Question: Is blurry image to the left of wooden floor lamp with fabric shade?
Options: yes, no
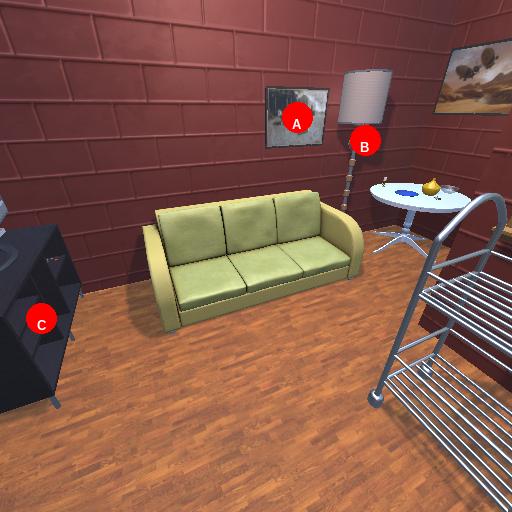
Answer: yes